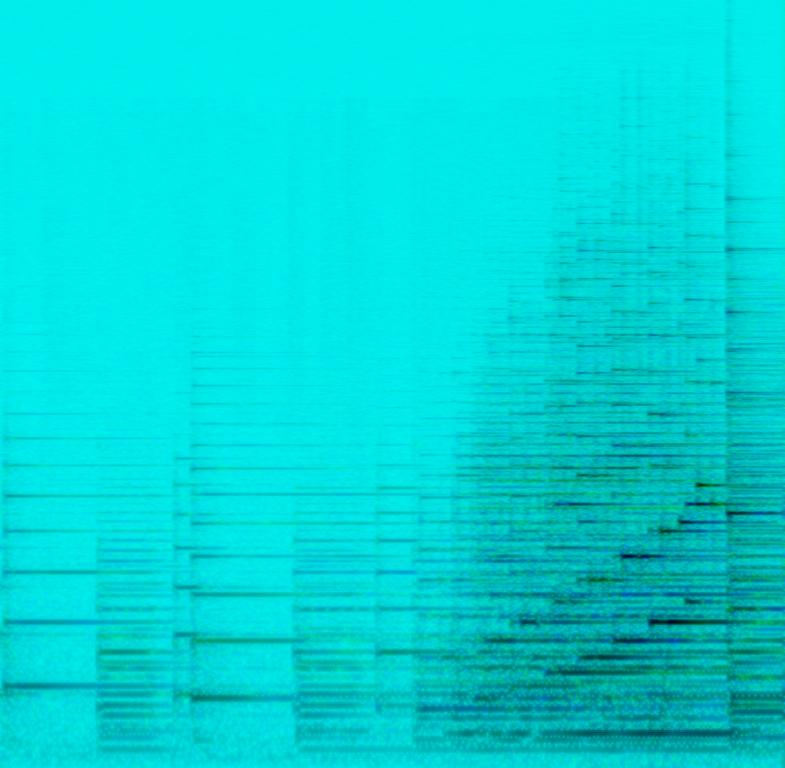
The low quality recording features a live performance of a passionately and dynamically played classical piano melody. It is quite reverberant, as it was probably recorded in some concert hall. It also sounds emotional and passionate, even though the sound is not perfect.